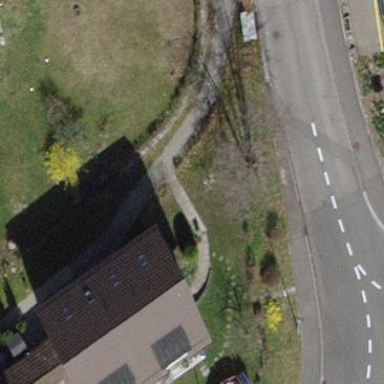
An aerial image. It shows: Terrace building.